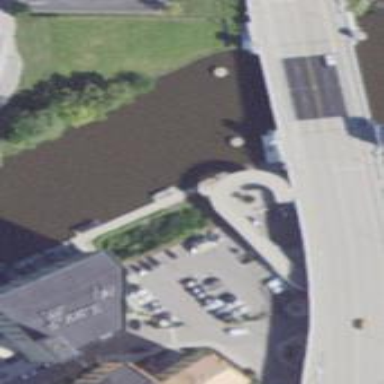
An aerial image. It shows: Bridge that is man-made.